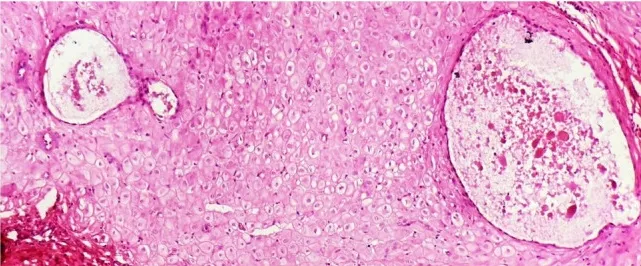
Photomicrograph of occasional dilated endometrial glands containing eosinophilic secretions seen lying amongst the decidual cells (H&E, 40x).
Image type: pathology (h&e)